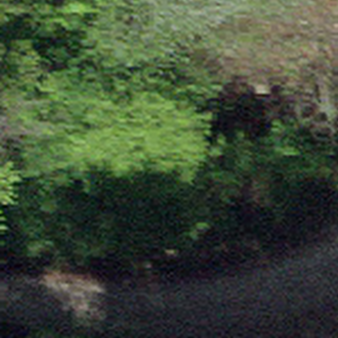
Label: other